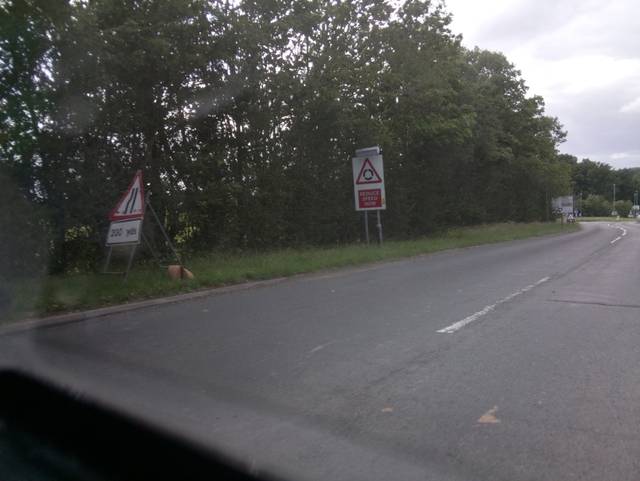
Region: United Kingdom
Coordinates: 52.359, -1.532